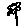
Label: flower